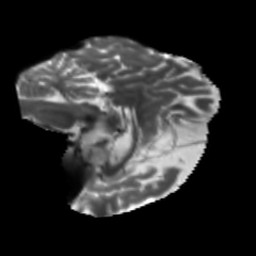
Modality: T2w
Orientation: sagittal
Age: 56
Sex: female
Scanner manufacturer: siemens
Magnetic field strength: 3 T
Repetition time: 5.47 s
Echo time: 0.0854 s